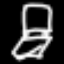
Label: chair